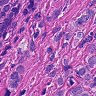
Metastatic tissue present: yes